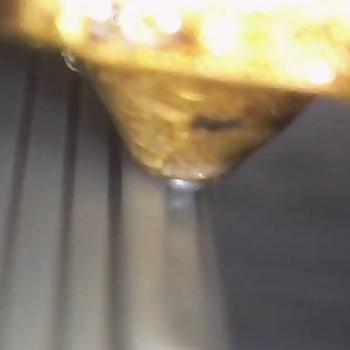
Flow rate: 144%